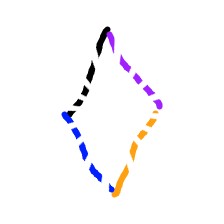
Shape: rhombus